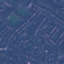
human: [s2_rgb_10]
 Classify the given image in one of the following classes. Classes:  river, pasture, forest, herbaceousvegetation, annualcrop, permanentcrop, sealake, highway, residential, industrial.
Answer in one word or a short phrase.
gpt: Residential